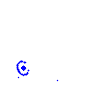
Particle: electron